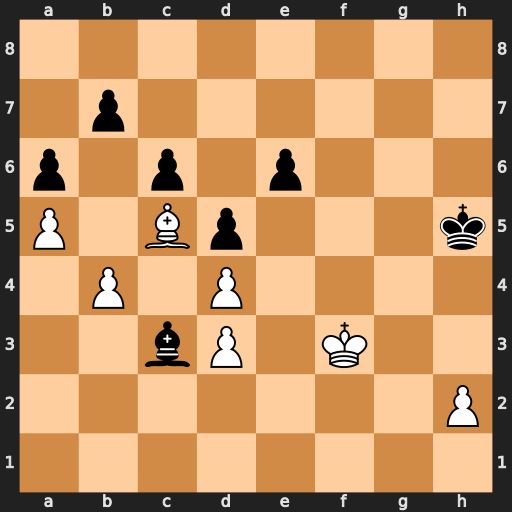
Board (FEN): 8/1p6/p1p1p3/P1Bp3k/1P1P4/2bP1K2/7P/8
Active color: w
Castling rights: -
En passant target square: -
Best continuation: Kf4 Kg6 Ke5